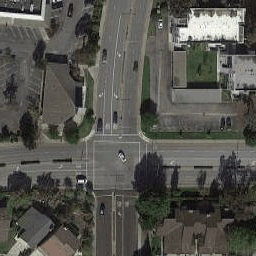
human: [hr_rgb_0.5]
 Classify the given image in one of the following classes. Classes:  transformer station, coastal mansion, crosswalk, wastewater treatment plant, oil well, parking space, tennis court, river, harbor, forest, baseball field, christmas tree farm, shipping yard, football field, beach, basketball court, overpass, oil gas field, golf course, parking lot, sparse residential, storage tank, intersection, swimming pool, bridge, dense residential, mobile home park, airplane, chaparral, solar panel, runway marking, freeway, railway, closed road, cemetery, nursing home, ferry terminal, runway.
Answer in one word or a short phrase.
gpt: intersection